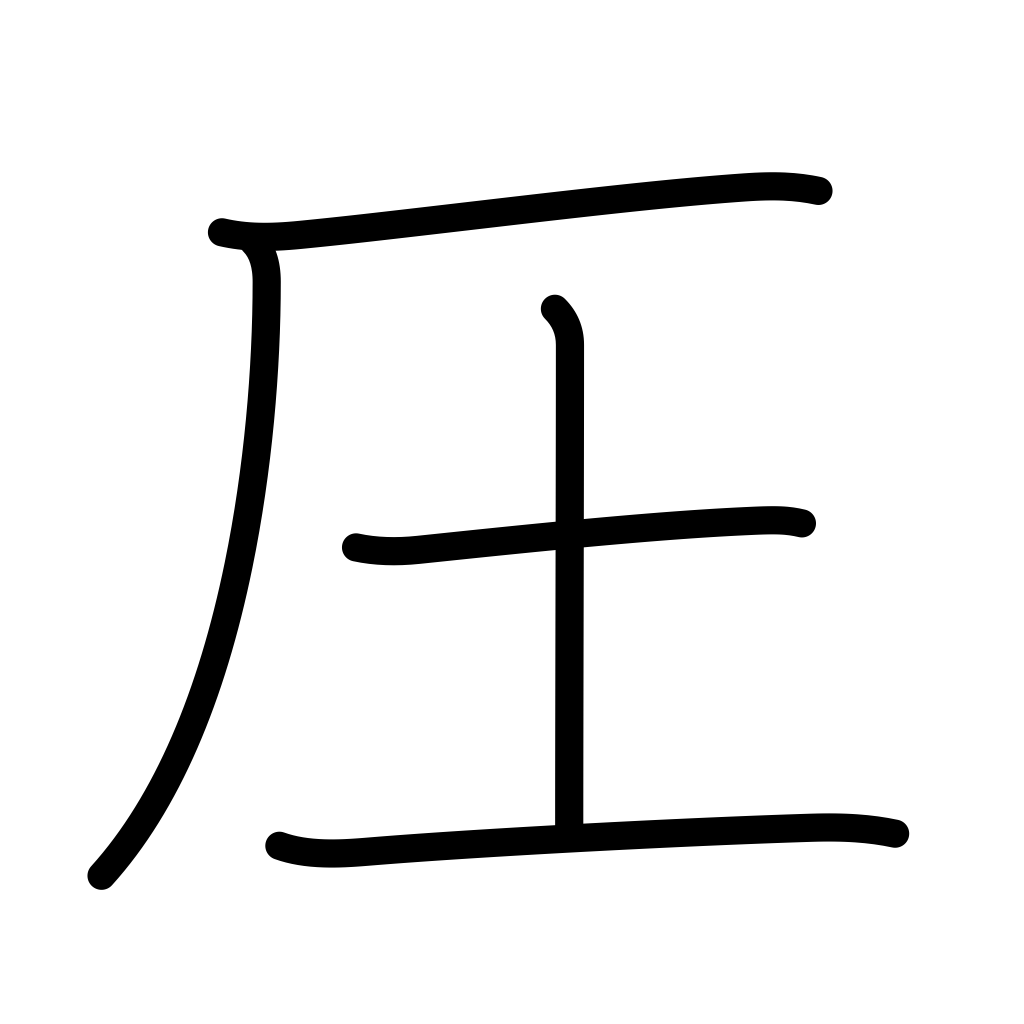
Meaning: pressure, push, overwhelm, oppress, dominate